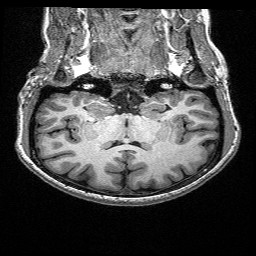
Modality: T1w
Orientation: sagittal
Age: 22
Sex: female
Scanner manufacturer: siemens
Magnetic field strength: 3 T
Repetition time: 2.4 s
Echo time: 0.03 s